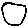
Label: circle